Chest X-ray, AP view. Patient: 26 years old, sex F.
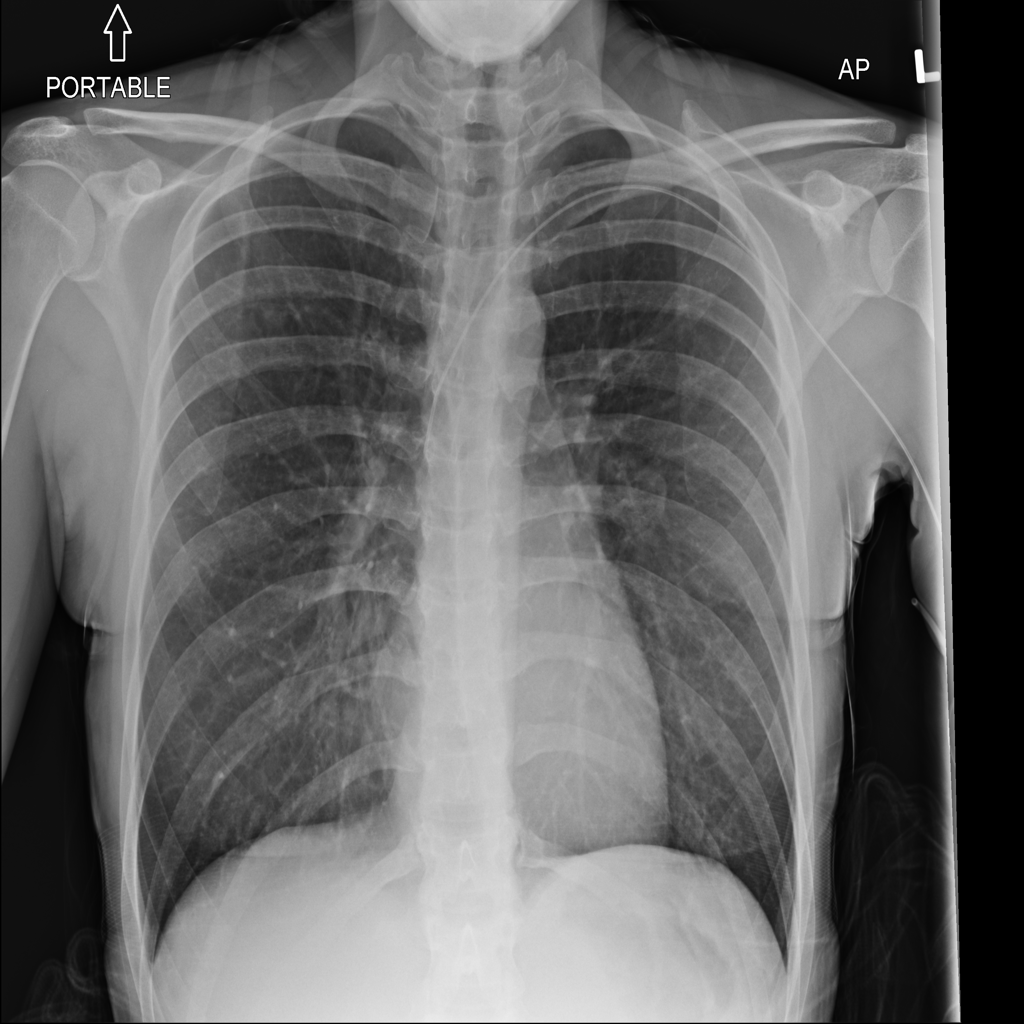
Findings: No Finding